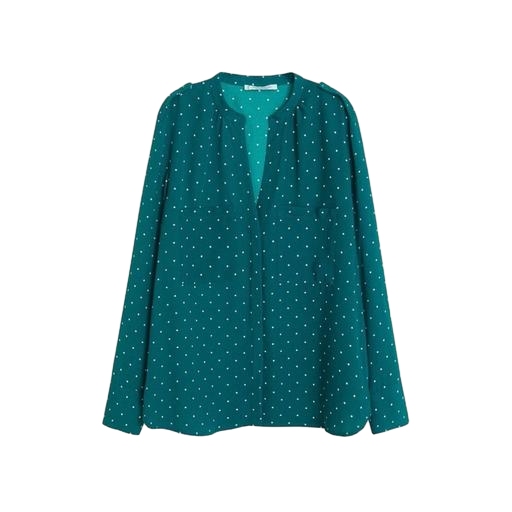
green printed shirt, polka-dot blouse, green and white long sleeve shirt, white background